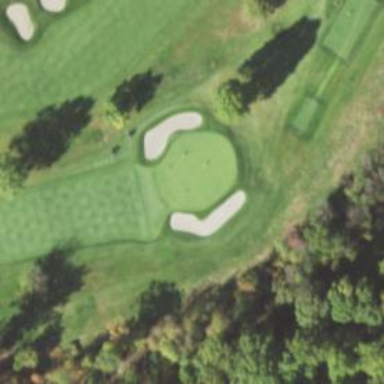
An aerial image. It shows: View of golf hole.